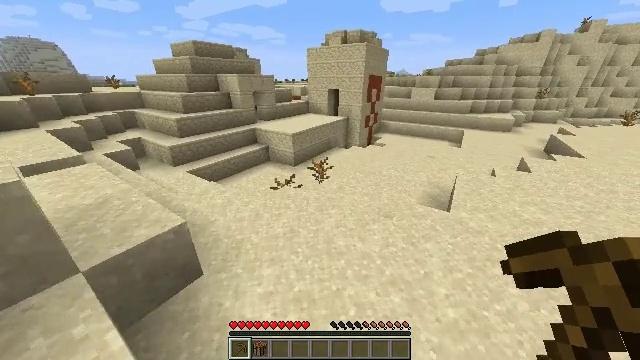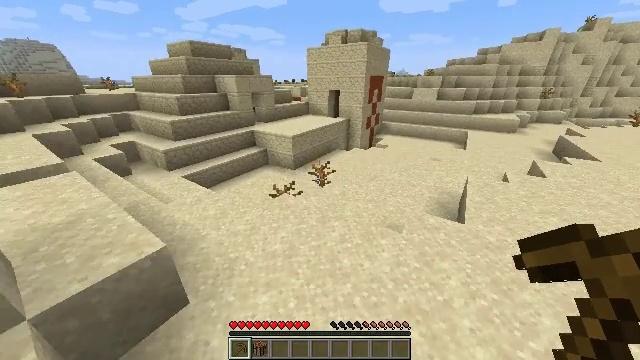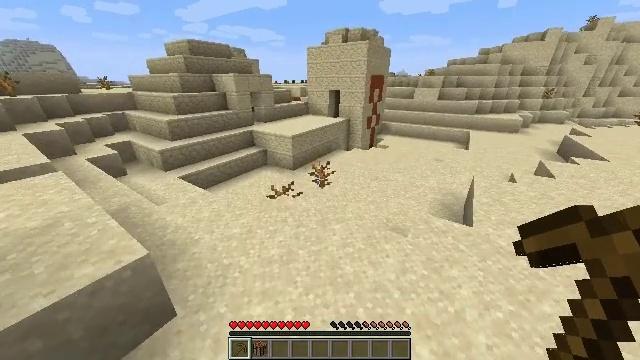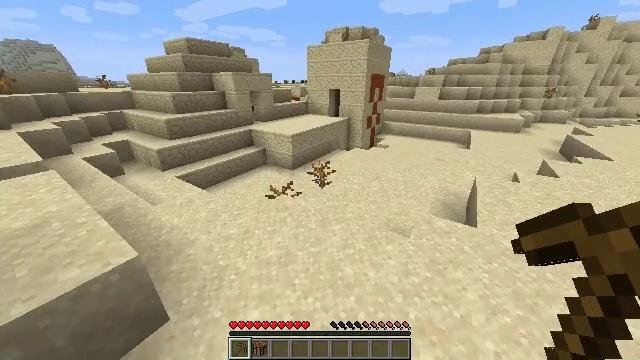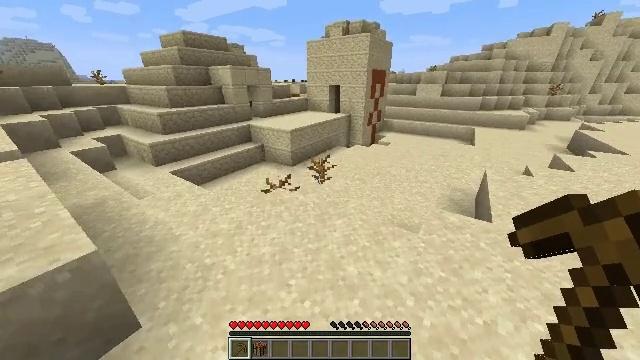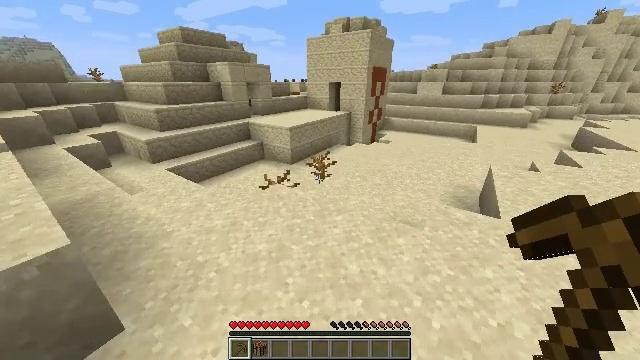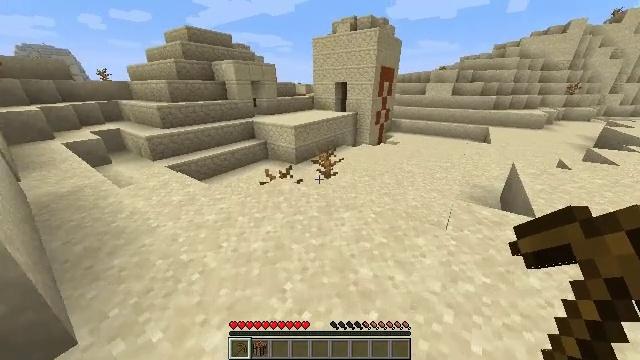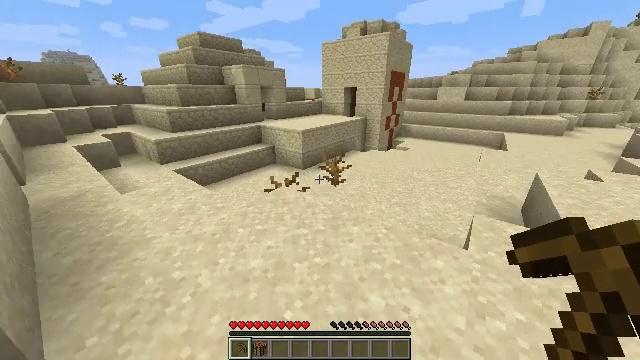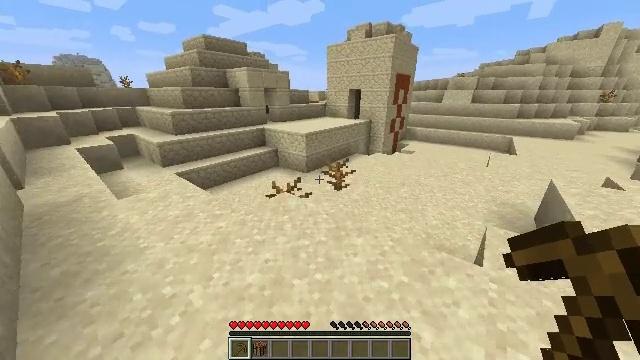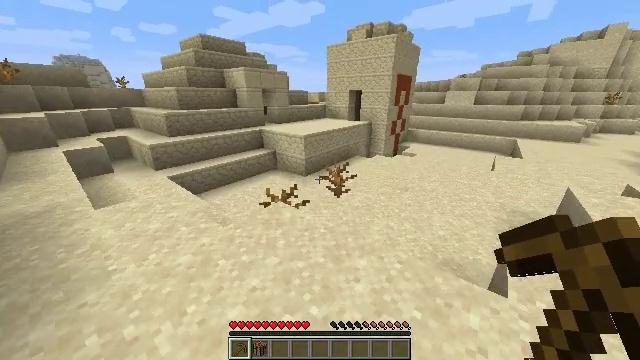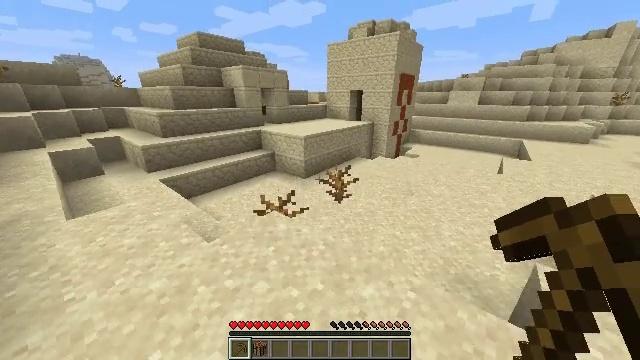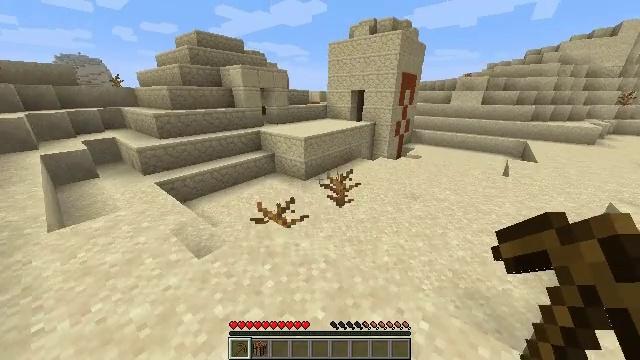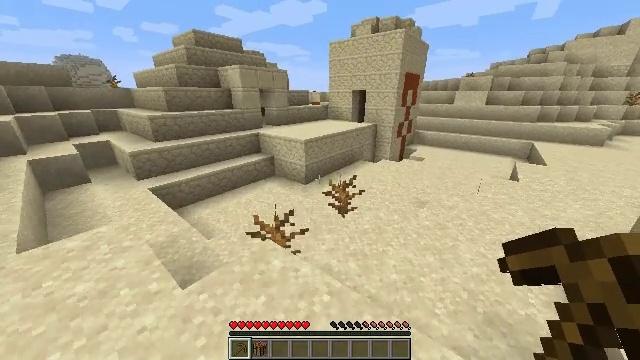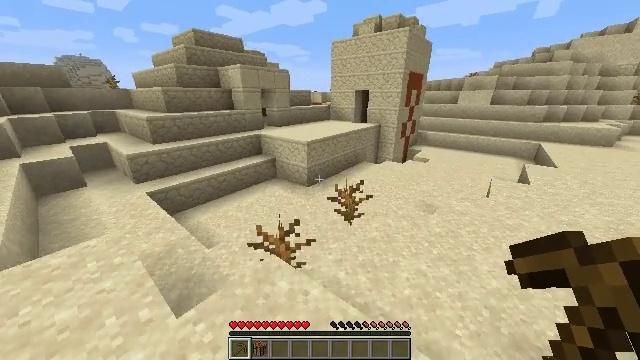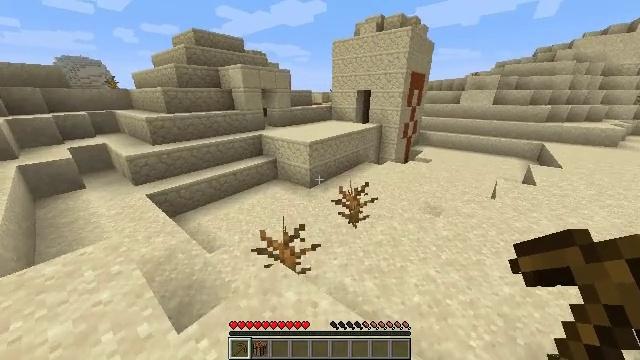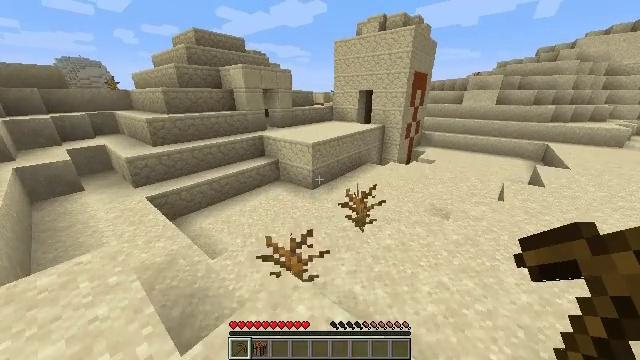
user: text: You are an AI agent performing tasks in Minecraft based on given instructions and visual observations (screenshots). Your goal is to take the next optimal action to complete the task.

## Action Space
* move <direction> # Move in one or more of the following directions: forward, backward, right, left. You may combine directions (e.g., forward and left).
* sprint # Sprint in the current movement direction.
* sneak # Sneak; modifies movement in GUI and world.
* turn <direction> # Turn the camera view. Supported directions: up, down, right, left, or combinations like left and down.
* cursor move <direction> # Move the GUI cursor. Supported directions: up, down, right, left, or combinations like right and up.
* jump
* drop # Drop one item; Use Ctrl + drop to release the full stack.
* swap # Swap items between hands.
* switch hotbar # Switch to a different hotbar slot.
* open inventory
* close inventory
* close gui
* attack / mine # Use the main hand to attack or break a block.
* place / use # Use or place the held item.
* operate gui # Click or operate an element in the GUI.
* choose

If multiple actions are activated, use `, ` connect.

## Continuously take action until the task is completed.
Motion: motion action
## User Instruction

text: Break the orange terracotta for materials.
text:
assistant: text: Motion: move forward, sprint
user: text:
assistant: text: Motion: move forward, sprint
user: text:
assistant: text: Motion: move forward, sprint
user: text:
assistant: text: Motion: move forward, sprint
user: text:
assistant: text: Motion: move forward, sprint
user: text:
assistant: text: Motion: move forward, sprint, turn left and up
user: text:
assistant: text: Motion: move forward, sprint, turn left and up
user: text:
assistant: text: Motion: move forward, sprint, turn left
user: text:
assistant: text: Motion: move forward, sprint
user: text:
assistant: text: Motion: move forward, sprint
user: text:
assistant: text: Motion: move forward, sprint
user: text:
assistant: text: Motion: move forward, sprint
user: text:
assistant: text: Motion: move forward and move left, sprint
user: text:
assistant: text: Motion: move forward and move left, sprint
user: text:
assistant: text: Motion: move forward and move left, sprint
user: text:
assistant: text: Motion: move forward and move left, sprint
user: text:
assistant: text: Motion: move forward and move left, sprint
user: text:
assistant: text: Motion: move forward and move left, sprint
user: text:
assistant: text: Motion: move forward and move left, sprint
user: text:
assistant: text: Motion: move forward and move left, sprint
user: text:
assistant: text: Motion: move forward and move left, sprint
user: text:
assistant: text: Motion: move forward and move left, sprint
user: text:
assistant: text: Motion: move forward and move left, sprint
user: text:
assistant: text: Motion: move forward and move left, sprint
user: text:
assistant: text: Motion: move forward and move left, sprint
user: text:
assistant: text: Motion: move forward and move left, sprint
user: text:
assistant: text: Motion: move forward and move left, sprint, turn left
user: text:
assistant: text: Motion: move forward and move left, sprint, turn left
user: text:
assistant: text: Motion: move forward and move left, sprint
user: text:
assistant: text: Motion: move forward and move left, sprint